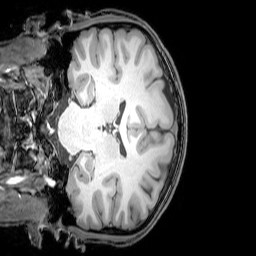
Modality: T1w
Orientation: coronal
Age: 24
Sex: male
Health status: healthy
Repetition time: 0.081 s
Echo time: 0.037 s